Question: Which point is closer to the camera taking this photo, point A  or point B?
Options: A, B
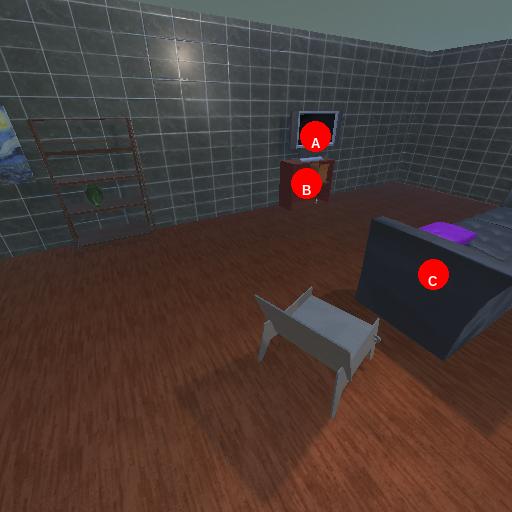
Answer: A